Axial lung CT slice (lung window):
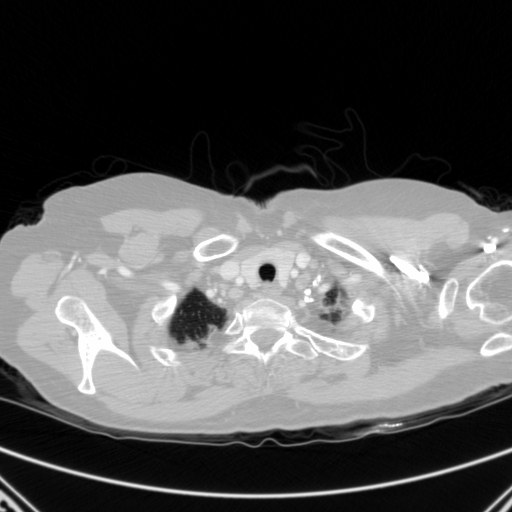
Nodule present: no